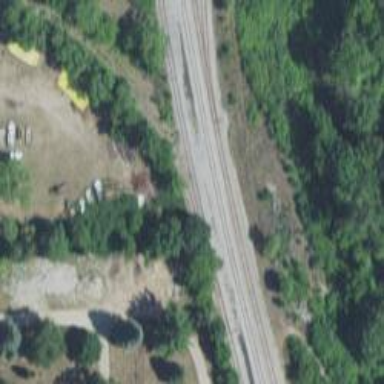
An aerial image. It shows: Railway siding with rails.